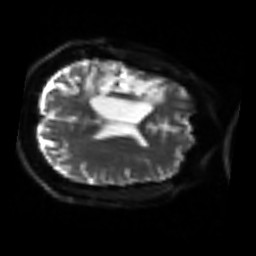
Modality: sbref
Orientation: axial
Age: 42
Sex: male
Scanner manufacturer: siemens
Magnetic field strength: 3 T
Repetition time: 3.2 s
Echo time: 0.081 s